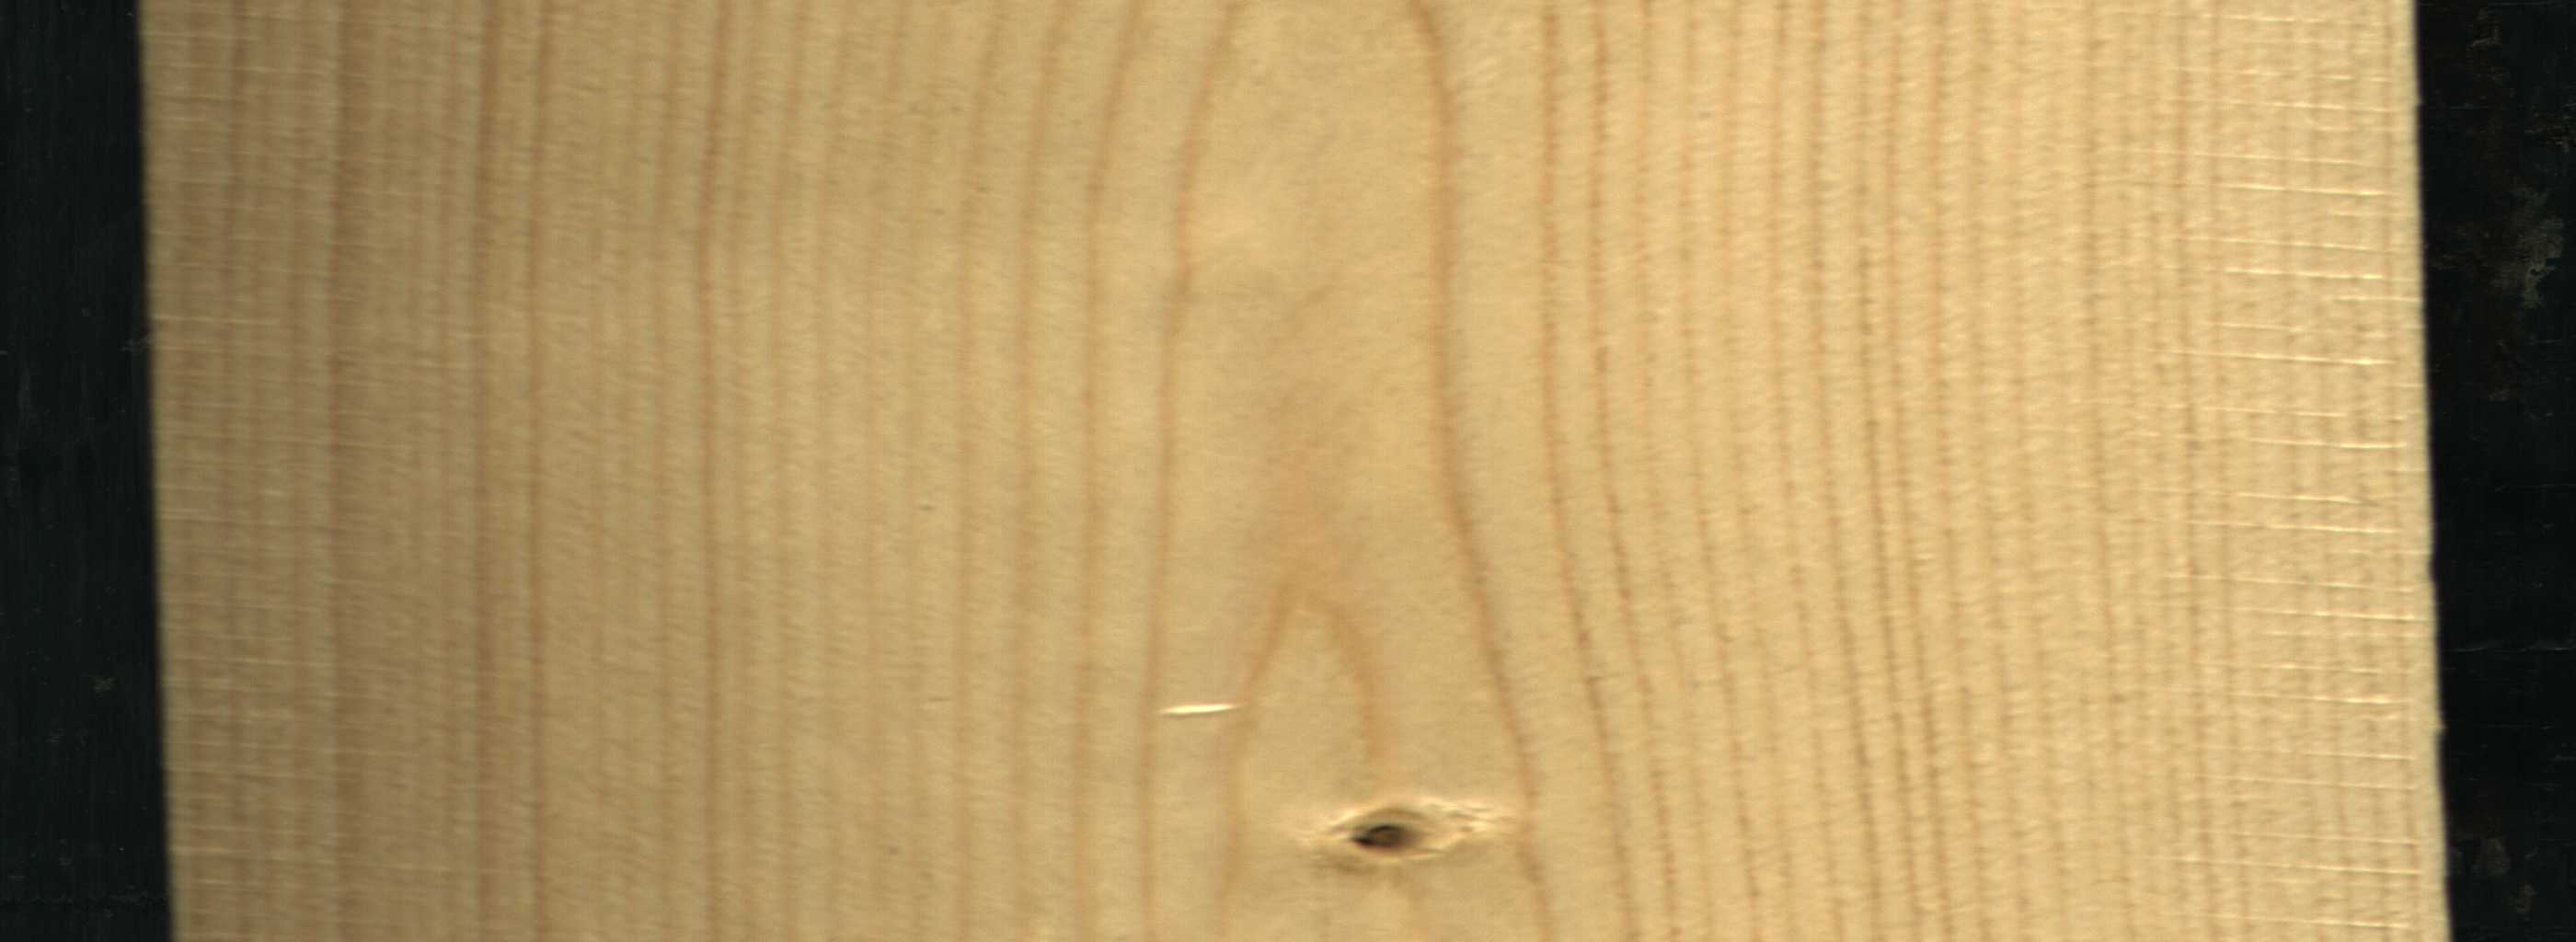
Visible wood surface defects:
Live_Knot